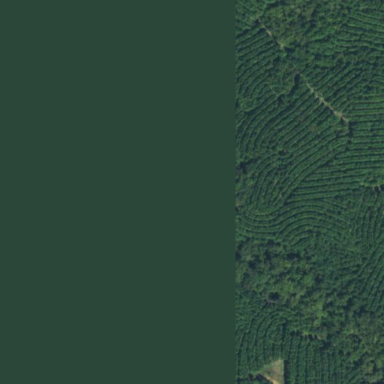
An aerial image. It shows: Forest with evergreen needle-leaved trees.